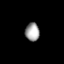
Tissue: prostate
Cell type: T cells
Senescence score: 0.3316
Nuclear area (px): 251
Mean DAPI intensity: 162.514